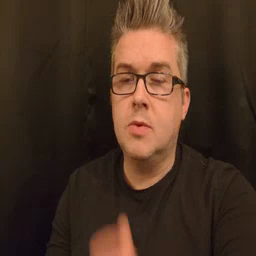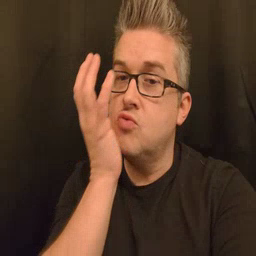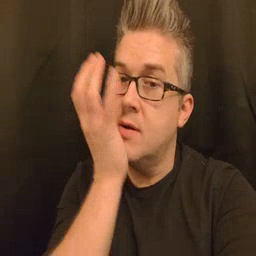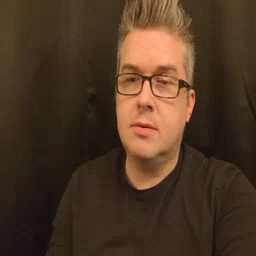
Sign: grass